Question: I just wrote a code to see the addition of two time durations which are in 'hh:mm:ss' format;but not getting the one I am looking for.
'''
Option Explicit
Dim v1 : v1 = #20:20:10#
Dim v2 : v2 = #20:20:10#
MsgBox (v1 + v2)
'''
Coming as '12/31/1899 4:40:20 PM'
Could you guide me here?
'''
Option Explicit
Dim V1 : v1 = #20:20:10#
Dim V2 : v2 = #20:42:10#
MsgBox (Hour(V1) + Hour(V2)) & ":" & Minute(V1) + Minute(V2) & ":" & Second(V1) + Second(V2)
'''
Coming as '40:62:20'

'''
SumDate = "00:00:00"
For IndexSearch = 0 To ArrayListTaskDetails.Count - 1 Step 4
dt1 = ArrayListTaskDetails(IndexSearch + 3)
SumDate = TimeAdd(dt1,SumDate)
Loop
Function TimeAdd(dt1,dt2)
If (IsDate(dt1) And IsDate(dt2)) = False Then
TimeAdd = "00:00:00"
Exit Function
End If
TimeAdd = Hour(dt1)+Hour(dt2) & ":" & Minute(dt1)+Minute(dt2) & ":" & Second(dt1)+Second(dt2)
End Function
'''
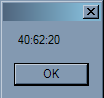
Answer: Now minutes and seconds are normalized:
'''
Sub SummingTimes()
Dim v1: v1 = #8:32:33 PM#
Dim v2: v2 = #8:32:33 PM#
Dim hours As Variant
Dim minutes As Variant
Dim seconds As Variant
Dim timetext As String
seconds = Second(v1) + Second(v2)
minutes = Int(seconds / 60)
seconds = seconds - minutes * 60
minutes = minutes + Minute(v1) + Minute(v2)
hours = Int(minutes / 60)
minutes = minutes - hours * 60
hours = hours + Hour(v1) + Hour(v2)
timetext = hours & ":" & minutes & ":" & seconds
MsgBox timetext
End Sub
'''
Messagebox shows '41:5:6'. If you want to get '41:05:06', some string operations are needed.
Excel spreadsheet: <URL>